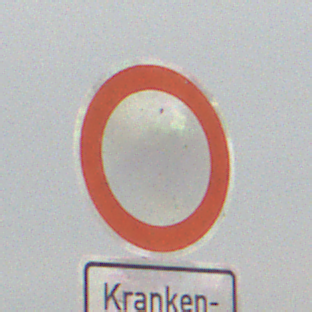
Verkehrszeichen: VerbotFahrzeugeAllerArt
Zusatzzeichen unten: BesondereFahrzeugeUndTransportgueter4
Umgebung: Outdoor, Nature
Tageszeit: MorningAfternoon
Wetter: Overcast
Licht: Natural
Jahreszeit: Winter
Kontrast: LowContrast